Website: slack
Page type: stored-credit-cards
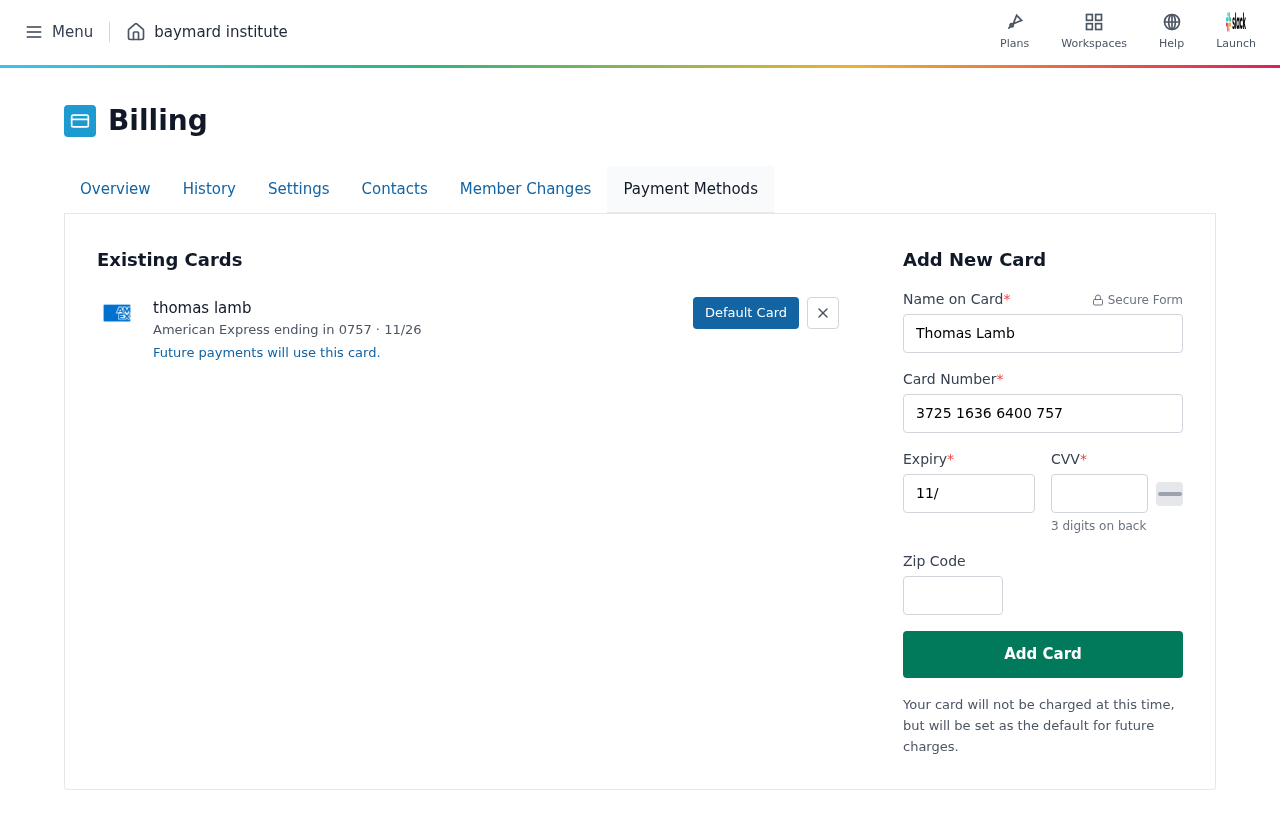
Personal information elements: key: PII_CARD_CVV
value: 6051
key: PII_CARD_EXPIRY
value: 11/26
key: PII_CARD_EXPIRY_MONTH
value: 11
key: PII_CARD_EXPIRY_YEAR
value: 26
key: PII_CARD_LAST4
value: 0757
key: PII_CARD_NUMBER
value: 3725 1636 6400 757
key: PII_CARD_TYPE
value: American Express
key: PII_FULLNAME
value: thomas lamb
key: PII_FULLNAME
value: Thomas Lamb
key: PII_POSTCODE
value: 07561